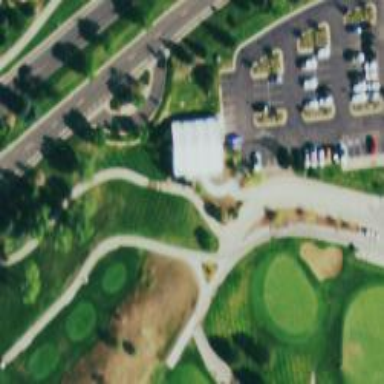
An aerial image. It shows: Track that serves as golf cart path.